Question: This is the question:
> Use the debugging tool, IDLE Debugger to correct a logical error in a
Python program. The program should generate a pattern of rows of
asterisks in even columns and dollars in odd columns, where the number
of row and column is input by the user. The expected output is:
So where the error at? I couldnt figure it out the logical error.
The code is:
'''
row = col = int(input("Enter number of row and column: "))
for row in range(row):
for col in range(col):
if row % 2 == 0 and col % 2 == 1:
print('*', end='')
elif row % 2 == 1 and col % 2 == 0:
print('$', end='')
else:
print(' ', end='')
print()
'''
<URL>
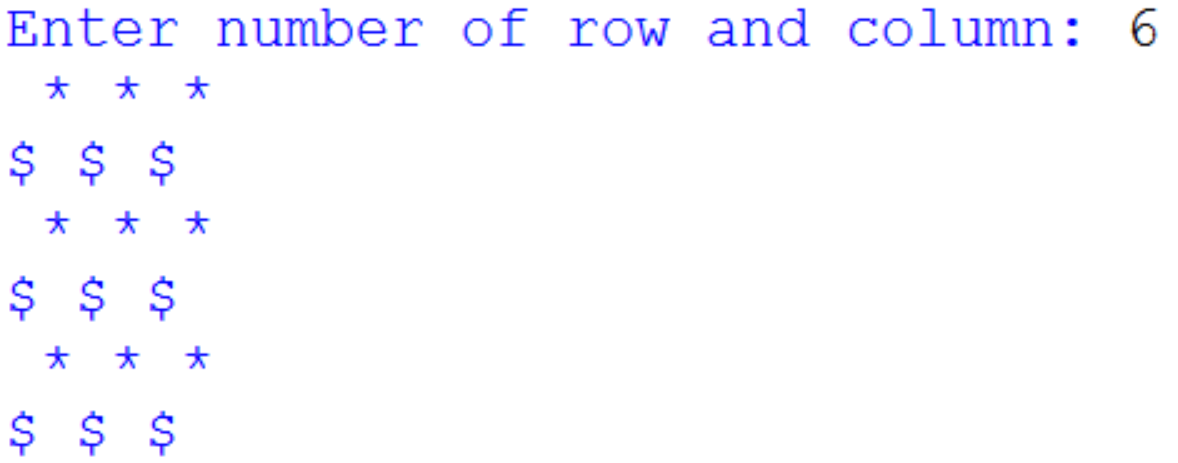
Answer: You should store the number the user inputs in a different variable than the ones you use to iterate.
This worked:
'''
num = int(input("Enter number of row and column: "))
for row in range(num):
for col in range(num):
if row % 2 == 0 and col % 2 == 1:
print('*', end='')
elif row % 2 == 1 and col % 2 == 0:
print('$', end='')
else:
print(' ', end='')
print()
'''